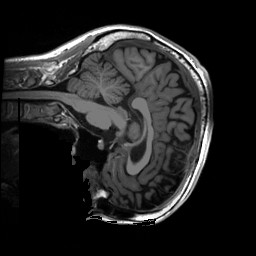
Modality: T1w
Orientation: sagittal
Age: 32
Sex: female